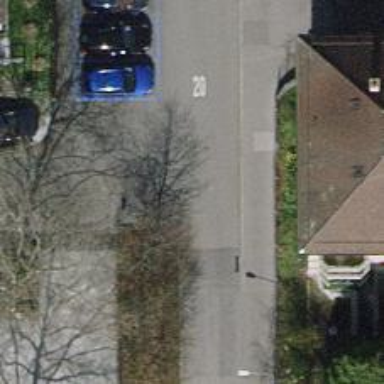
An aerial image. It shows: Asphalt road in living street.